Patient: sex F, age 60
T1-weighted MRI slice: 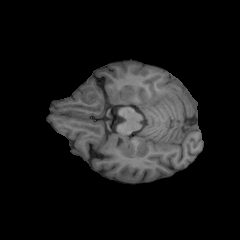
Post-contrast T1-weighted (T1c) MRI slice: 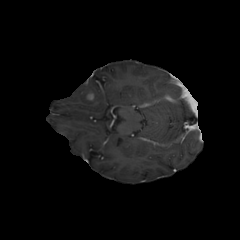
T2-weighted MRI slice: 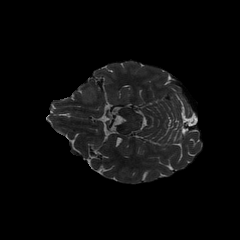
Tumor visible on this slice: yes
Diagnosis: Glioblastoma, IDH-wildtype
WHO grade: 4